Question: I trained a naive bayes classifier with nltk. The function 'show_most_informative_features' (<URL> can print out the top likelihood features in the training process to python shell, but it has no return value.

And now I want to write the most informative features into a txt file. However the features are all Unicode, containing Chinese/Japanese words and some special notations. I was not able to use '>' to redirect the print to a txt file.
So how can I write the features to a txt file using this function without return value? Thanks.
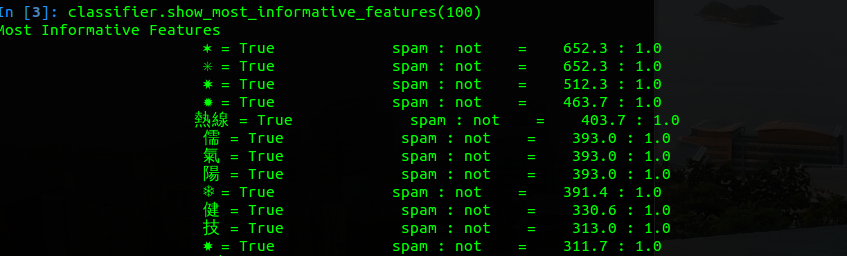
Answer: Simple changed from source code. (I'm not try.)
'''
def show_most_informative_features(self, n=10):
strlist = []
# Determine the most relevant features, and display them.
cpdist = self._feature_probdist
# print('Most Informative Features')
strlist.append('Most Informative Features')
for (fname, fval) in self.most_informative_features(n):
def labelprob(l):
return cpdist[l,fname].prob(fval)
labels = sorted([l for l in self._labels
if fval in cpdist[l,fname].samples()],
key=labelprob)
if len(labels) == 1: continue
l0 = labels[0]
l1 = labels[-1]
if cpdist[l0,fname].prob(fval) == 0:
ratio = 'INF'
else:
ratio = '%8.1f' % (cpdist[l1,fname].prob(fval) /
cpdist[l0,fname].prob(fval))
# print(('%24s = %-14r %6s : %-6s = %s : 1.0' %
# (fname, fval, ("%s" % l1)[:6], ("%s" % l0)[:6], ratio)))
strlist.append(('%24s = %-14r %6s : %-6s = %s : 1.0' %
(fname, fval, ("%s" % l1)[:6], ("%s" % l0)[:6], ratio)))
return strlist
# Useage
list = show_most_informative_features(classifier, 100)
file.writelines(list)
'''
P.S.
Please do not direct change at source code!